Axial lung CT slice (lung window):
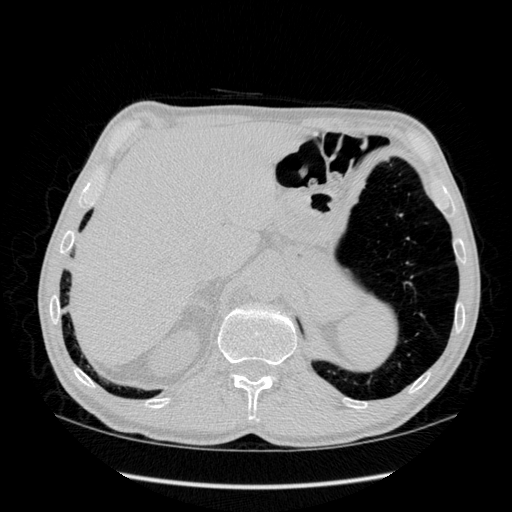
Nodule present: no